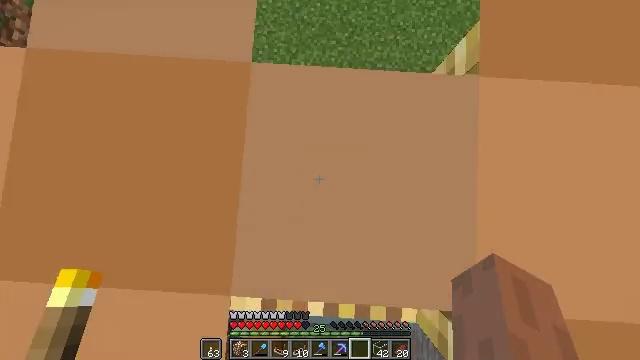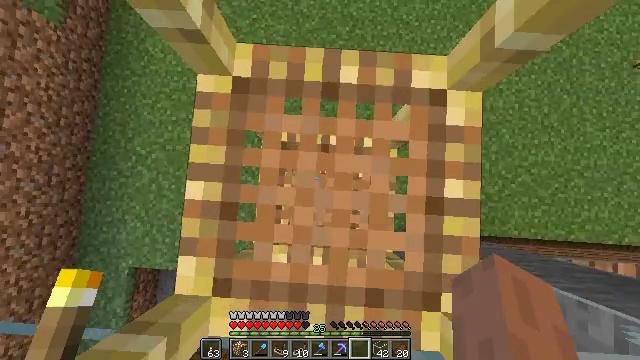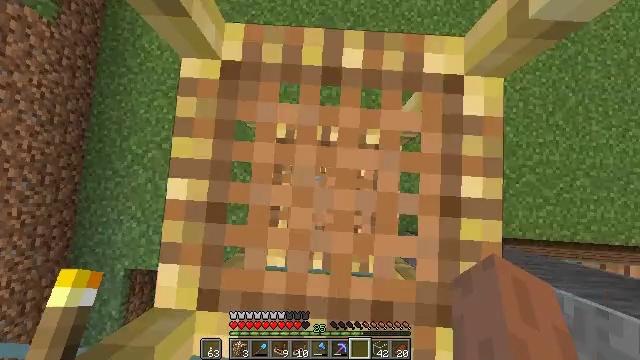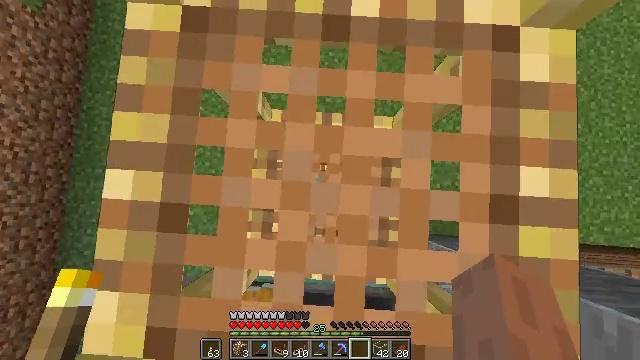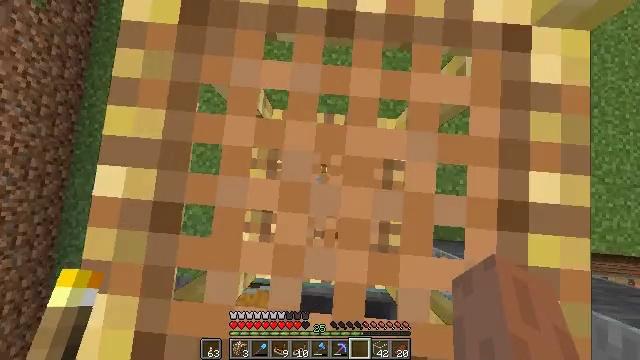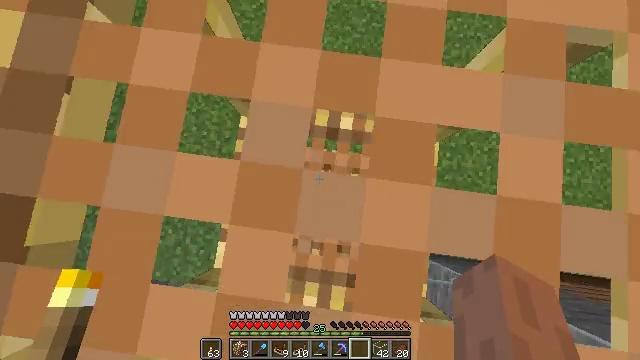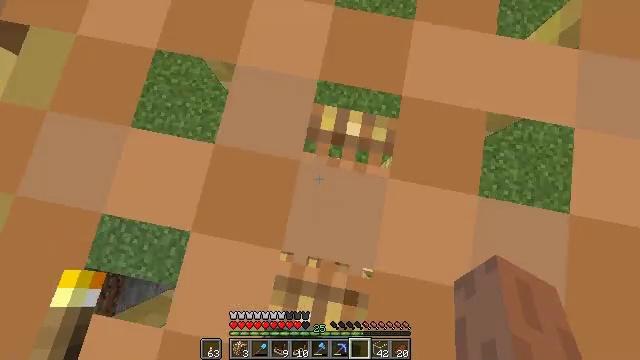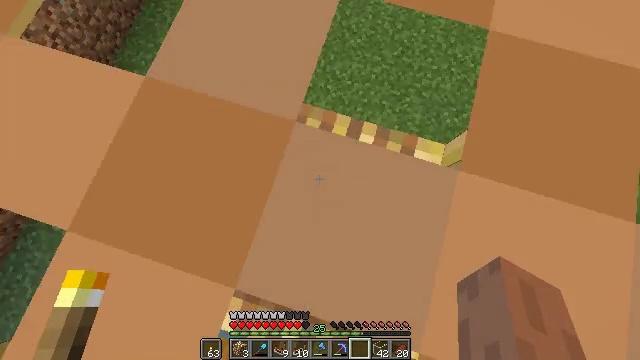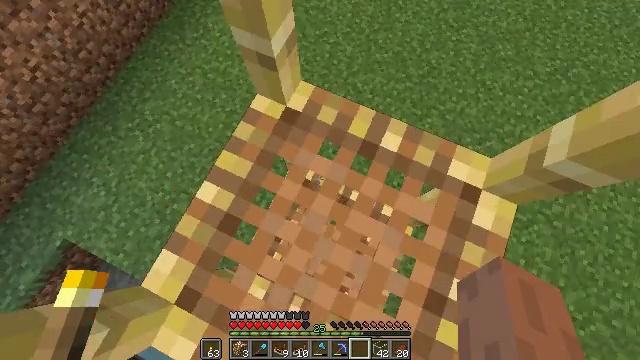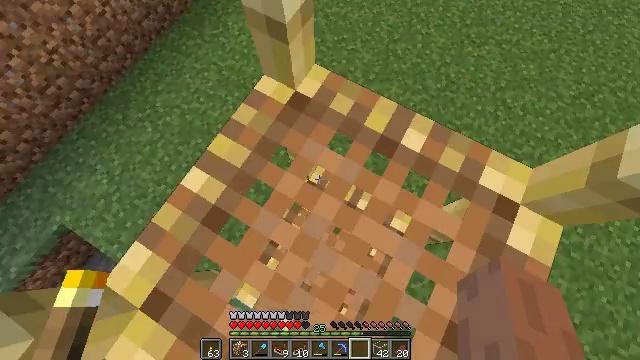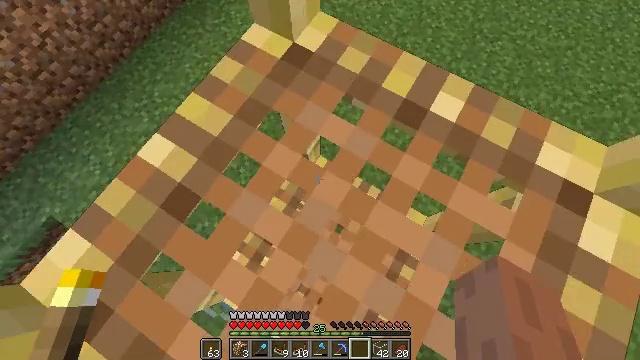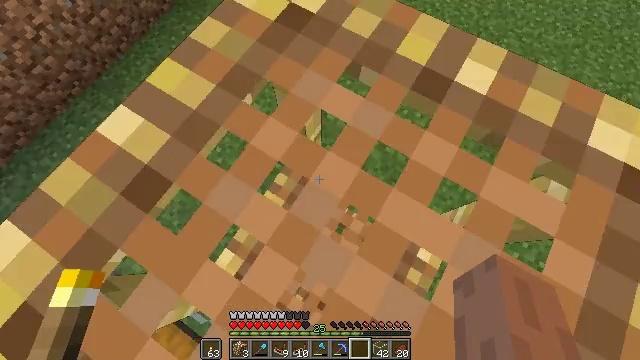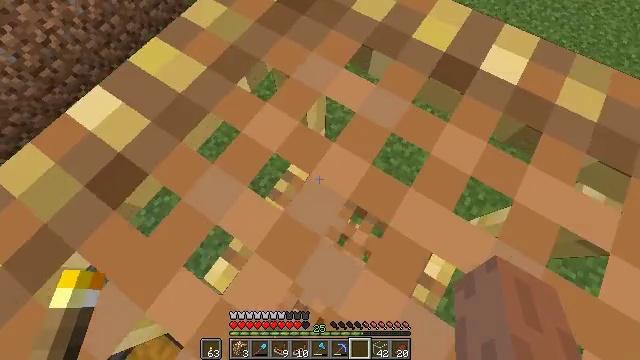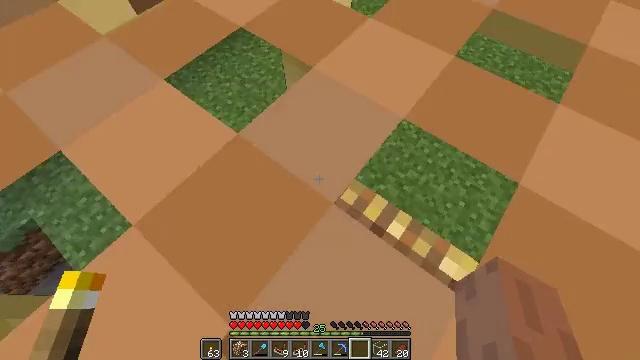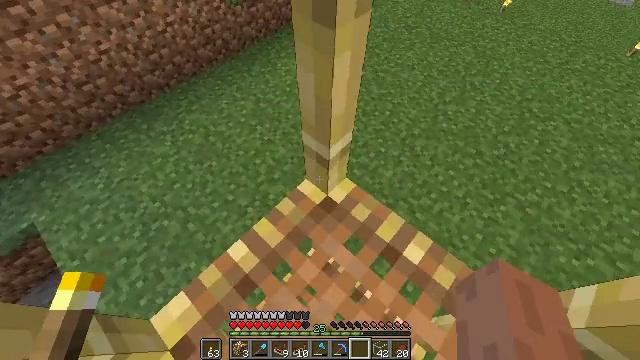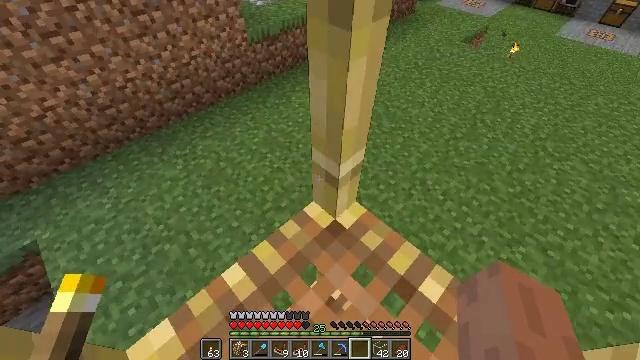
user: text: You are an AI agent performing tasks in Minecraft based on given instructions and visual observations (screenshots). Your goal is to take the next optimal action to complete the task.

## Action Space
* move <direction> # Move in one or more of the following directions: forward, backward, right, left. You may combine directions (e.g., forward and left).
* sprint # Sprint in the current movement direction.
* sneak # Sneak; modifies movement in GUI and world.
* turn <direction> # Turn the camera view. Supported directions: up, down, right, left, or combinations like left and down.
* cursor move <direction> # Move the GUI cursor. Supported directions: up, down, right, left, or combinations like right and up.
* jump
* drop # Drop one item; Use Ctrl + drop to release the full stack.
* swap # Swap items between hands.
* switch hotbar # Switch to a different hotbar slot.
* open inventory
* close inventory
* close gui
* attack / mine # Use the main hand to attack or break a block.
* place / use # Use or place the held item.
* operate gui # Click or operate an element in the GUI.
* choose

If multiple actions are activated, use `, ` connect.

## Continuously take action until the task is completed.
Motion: motion action
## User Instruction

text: Craft a stone.
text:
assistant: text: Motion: sneak
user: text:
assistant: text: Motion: sneak
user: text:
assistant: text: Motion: sneak
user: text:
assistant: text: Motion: sneak, turn left
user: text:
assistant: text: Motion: sneak, turn left and up
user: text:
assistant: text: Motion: sneak, turn left and up
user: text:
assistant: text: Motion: sneak, turn left and up
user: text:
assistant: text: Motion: sneak, turn left and up
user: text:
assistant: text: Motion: sneak, turn left and up
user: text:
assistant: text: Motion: sneak, turn left
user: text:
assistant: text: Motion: sneak
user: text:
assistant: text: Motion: sneak, turn left and up
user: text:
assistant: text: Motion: sneak, turn left and up
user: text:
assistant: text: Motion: sneak, turn left and up
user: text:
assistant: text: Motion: move forward, sneak, turn left and up
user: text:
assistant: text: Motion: move forward, sneak, turn left and up
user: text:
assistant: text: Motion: move forward and move right, sneak, turn left and up
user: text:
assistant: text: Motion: move forward and move right, sneak, turn left and up
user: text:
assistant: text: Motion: move forward and move right, sneak, turn left and up
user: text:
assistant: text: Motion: move forward and move right, sneak, turn left and up
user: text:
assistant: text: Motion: move forward and move right, sneak, turn up
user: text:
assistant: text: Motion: move forward and move right, sneak
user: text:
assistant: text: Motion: move forward and move right, turn right
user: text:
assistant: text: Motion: move forward and move right
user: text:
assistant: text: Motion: move forward and move right
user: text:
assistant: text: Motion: move forward and move right
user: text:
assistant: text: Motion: move forward and move right, sprint, turn right
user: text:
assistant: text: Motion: move forward and move right, sprint, turn up
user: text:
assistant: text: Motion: move forward and move right, sprint, turn left
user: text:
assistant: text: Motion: move forward and move right, sprint, turn left and up